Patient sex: F
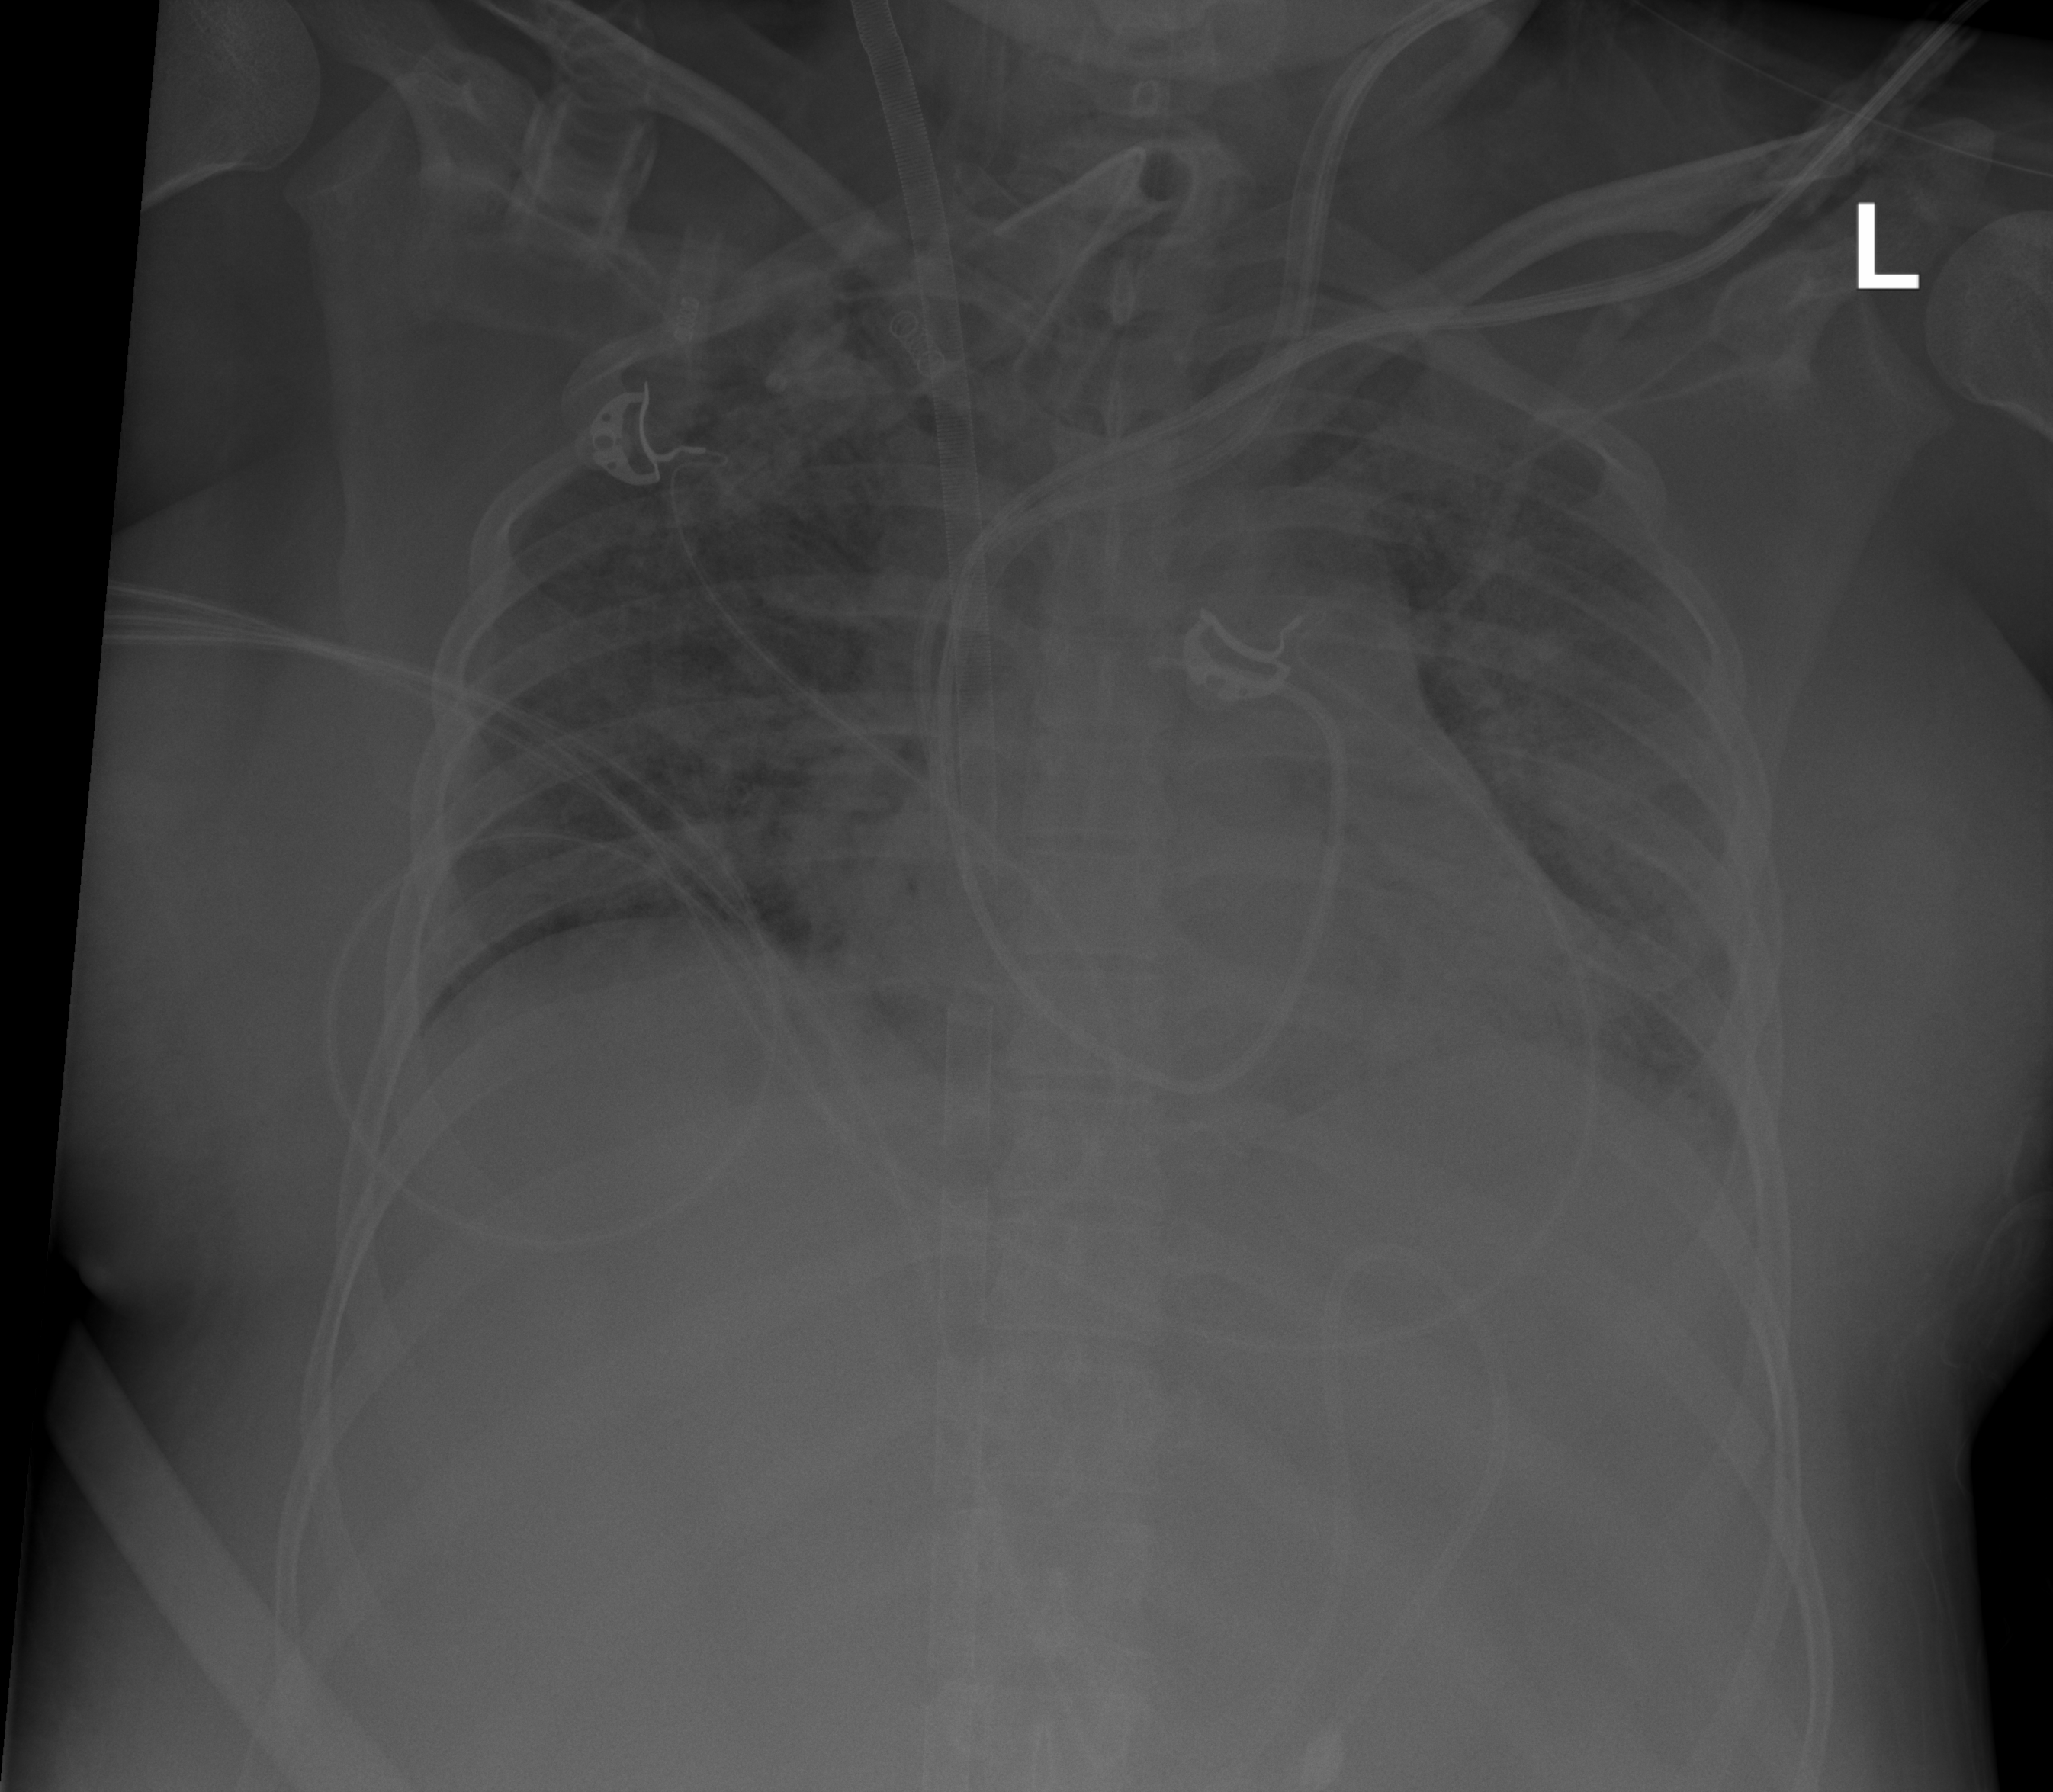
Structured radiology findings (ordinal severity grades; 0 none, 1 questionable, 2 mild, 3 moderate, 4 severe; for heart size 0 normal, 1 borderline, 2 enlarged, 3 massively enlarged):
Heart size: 2
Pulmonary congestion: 0
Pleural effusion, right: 0
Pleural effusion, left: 0
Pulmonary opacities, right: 4
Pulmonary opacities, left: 4
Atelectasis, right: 2
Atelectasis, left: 2